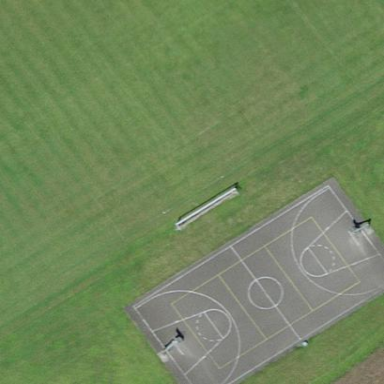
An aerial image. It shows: Basketball court in the leisure land pitch.